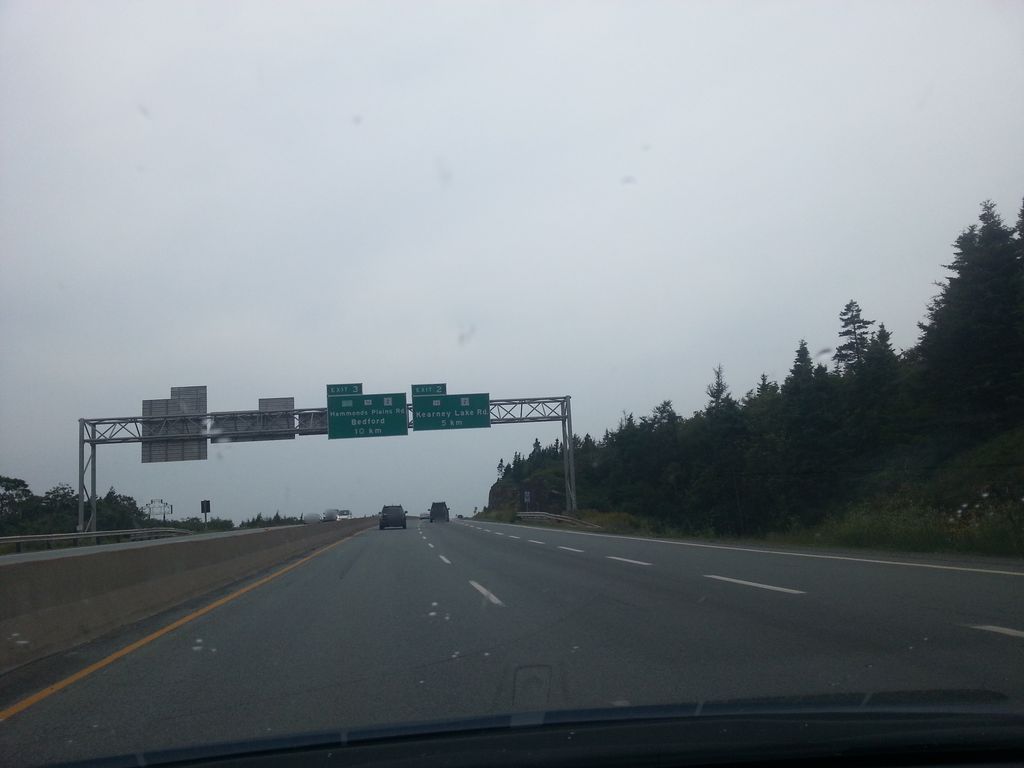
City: halifax